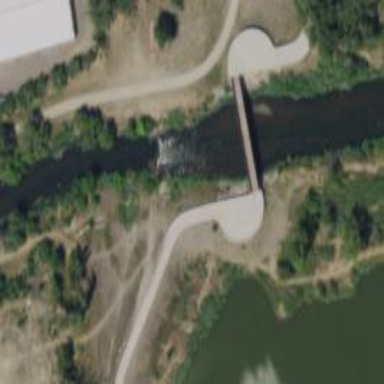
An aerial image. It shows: Weir in waterway.